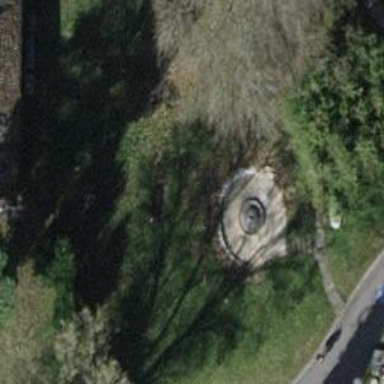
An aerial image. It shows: Fountain.